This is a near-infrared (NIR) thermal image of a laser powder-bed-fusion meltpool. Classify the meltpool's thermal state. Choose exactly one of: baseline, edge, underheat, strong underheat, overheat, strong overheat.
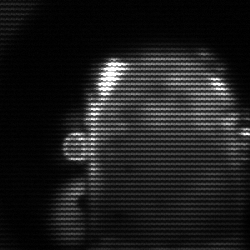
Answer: baseline